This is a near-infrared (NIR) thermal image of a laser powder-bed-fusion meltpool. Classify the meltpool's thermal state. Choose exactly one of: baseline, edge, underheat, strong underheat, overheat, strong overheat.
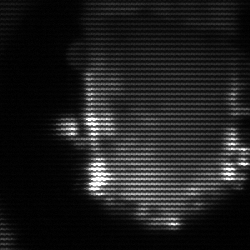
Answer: baseline